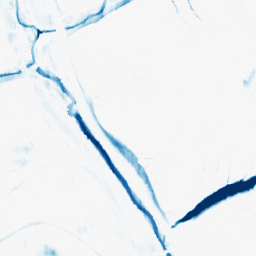
Category: morphological
Decomposition family: morphological_ellipse
Decomposition parameters: operation: closing
width: 20
height: 5
Upsampling method: edge_directed
Upsampling parameters: scale: 2
Upsampling scale: 2